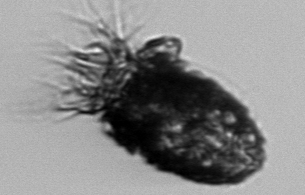
Label: Stenosemella_pacifica